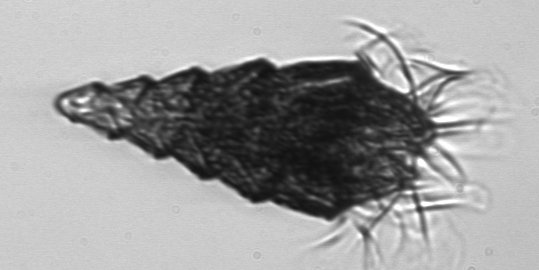
Label: Laboea_strobila